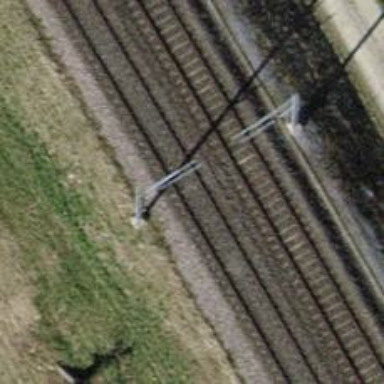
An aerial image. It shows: Single railway track with electrified contact line.